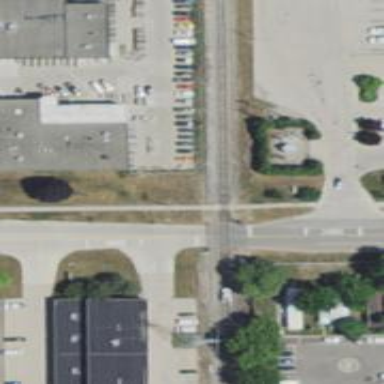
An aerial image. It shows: Railway crossing.